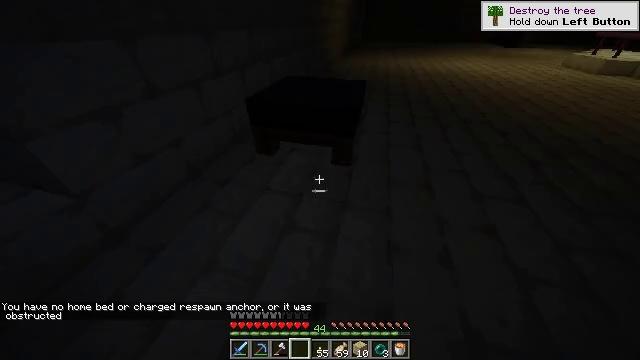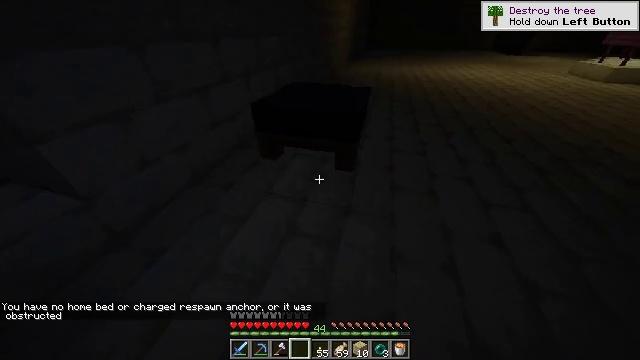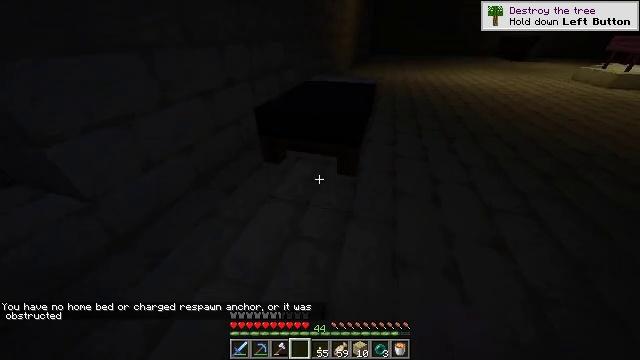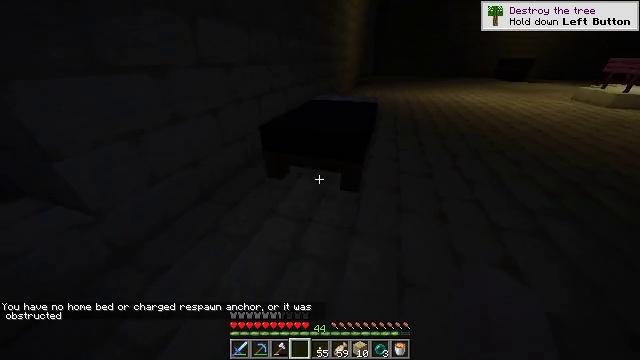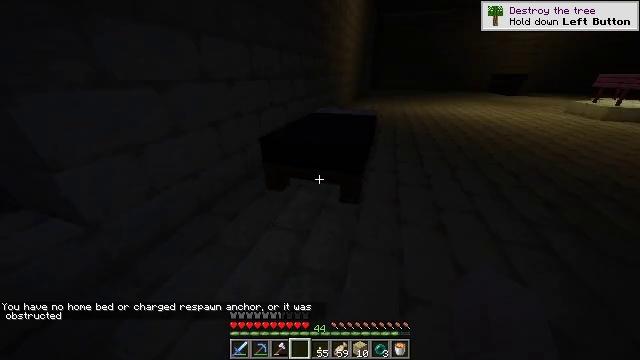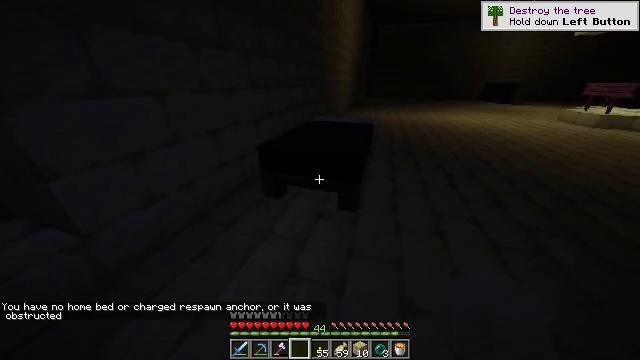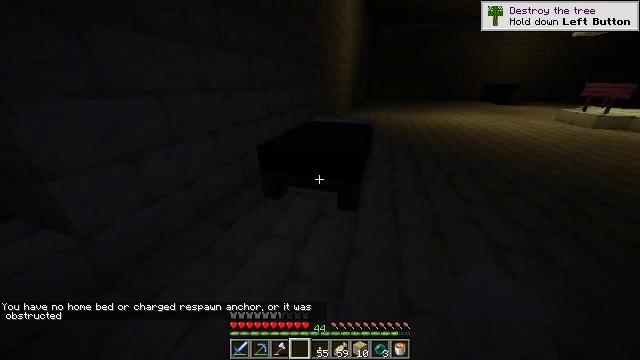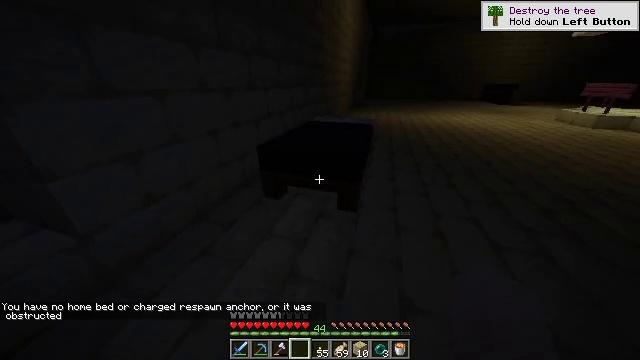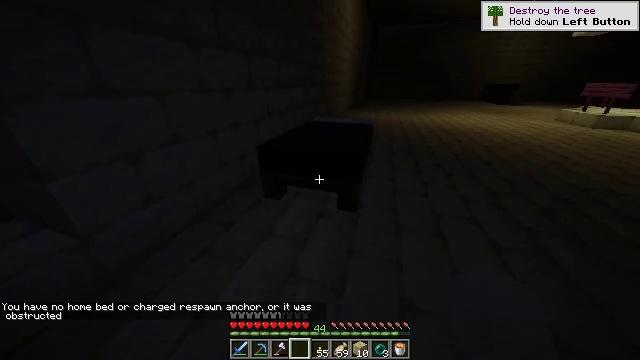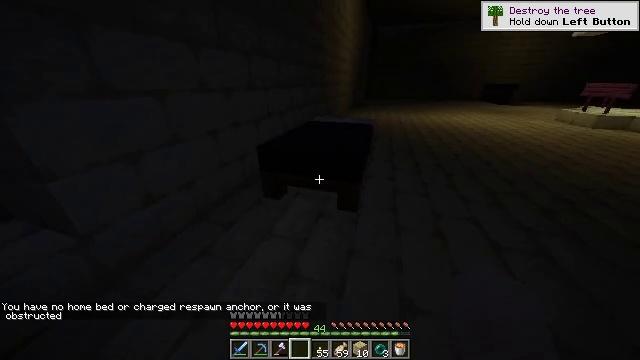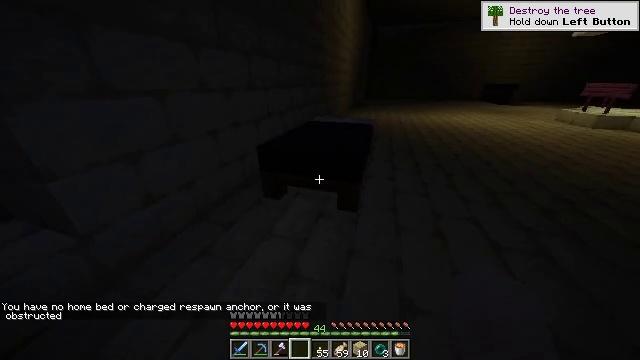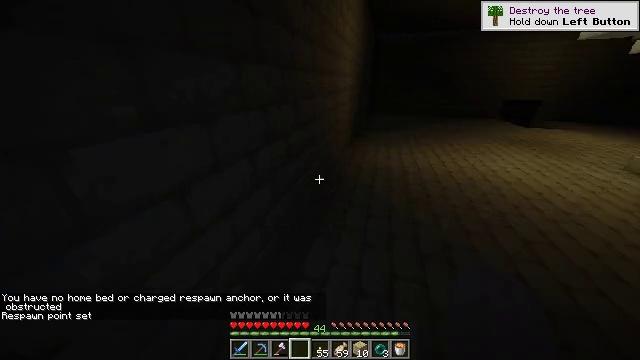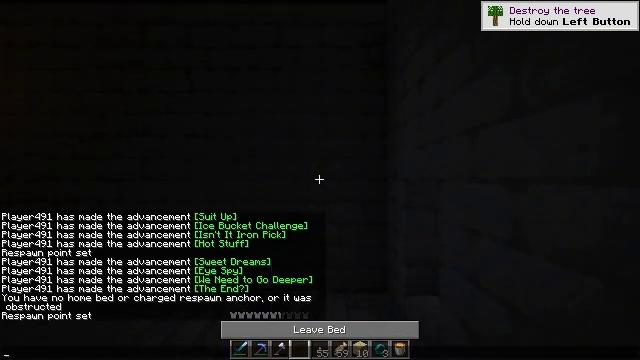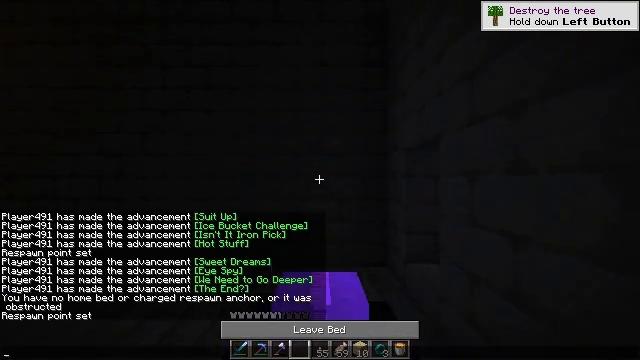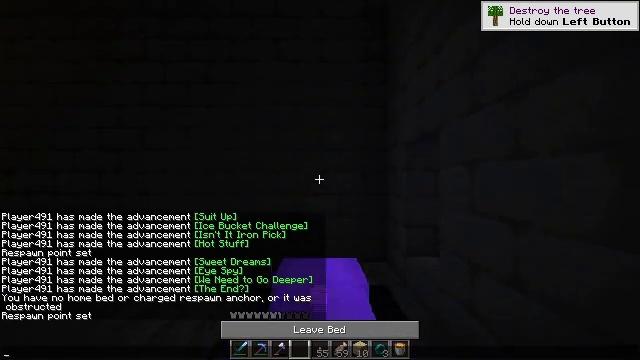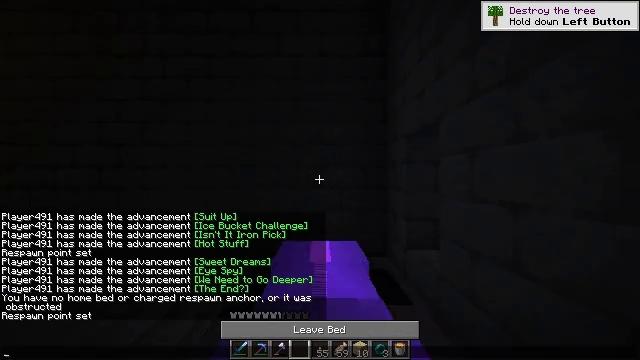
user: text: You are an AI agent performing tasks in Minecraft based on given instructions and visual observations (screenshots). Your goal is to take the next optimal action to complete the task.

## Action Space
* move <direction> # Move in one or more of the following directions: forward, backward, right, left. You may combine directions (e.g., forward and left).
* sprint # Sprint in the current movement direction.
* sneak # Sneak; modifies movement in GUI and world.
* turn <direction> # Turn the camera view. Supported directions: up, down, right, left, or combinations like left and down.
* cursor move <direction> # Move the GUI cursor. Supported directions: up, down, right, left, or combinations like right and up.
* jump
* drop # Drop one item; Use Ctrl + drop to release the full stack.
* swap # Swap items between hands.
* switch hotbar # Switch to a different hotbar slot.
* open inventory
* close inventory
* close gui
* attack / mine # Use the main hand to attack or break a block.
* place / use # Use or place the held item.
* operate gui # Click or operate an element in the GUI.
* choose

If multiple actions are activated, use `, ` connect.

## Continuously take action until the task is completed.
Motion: motion action
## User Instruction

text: Retrieve the black bed for relocation.
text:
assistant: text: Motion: turn left and up
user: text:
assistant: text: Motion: turn up
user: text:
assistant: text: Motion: turn left and up
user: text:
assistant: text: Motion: turn up
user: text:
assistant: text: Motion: turn up
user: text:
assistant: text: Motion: use / place
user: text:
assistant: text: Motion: use / place
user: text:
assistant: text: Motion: use / place
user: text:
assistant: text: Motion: no_op
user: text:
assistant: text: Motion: no_op
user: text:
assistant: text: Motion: no_op
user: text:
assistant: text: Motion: no_op
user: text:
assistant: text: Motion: open gui
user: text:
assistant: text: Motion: no_op
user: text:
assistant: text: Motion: no_op
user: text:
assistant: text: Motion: no_op
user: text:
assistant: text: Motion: no_op
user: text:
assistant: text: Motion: no_op
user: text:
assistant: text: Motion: no_op
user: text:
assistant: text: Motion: no_op
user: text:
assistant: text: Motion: no_op
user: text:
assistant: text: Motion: no_op
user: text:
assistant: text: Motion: no_op
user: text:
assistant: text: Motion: no_op
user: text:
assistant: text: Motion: no_op
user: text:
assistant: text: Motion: no_op
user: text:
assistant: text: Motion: no_op
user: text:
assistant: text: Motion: no_op
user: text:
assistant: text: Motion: no_op
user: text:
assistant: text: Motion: no_op